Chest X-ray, PA view. Patient: 43 years old, sex F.
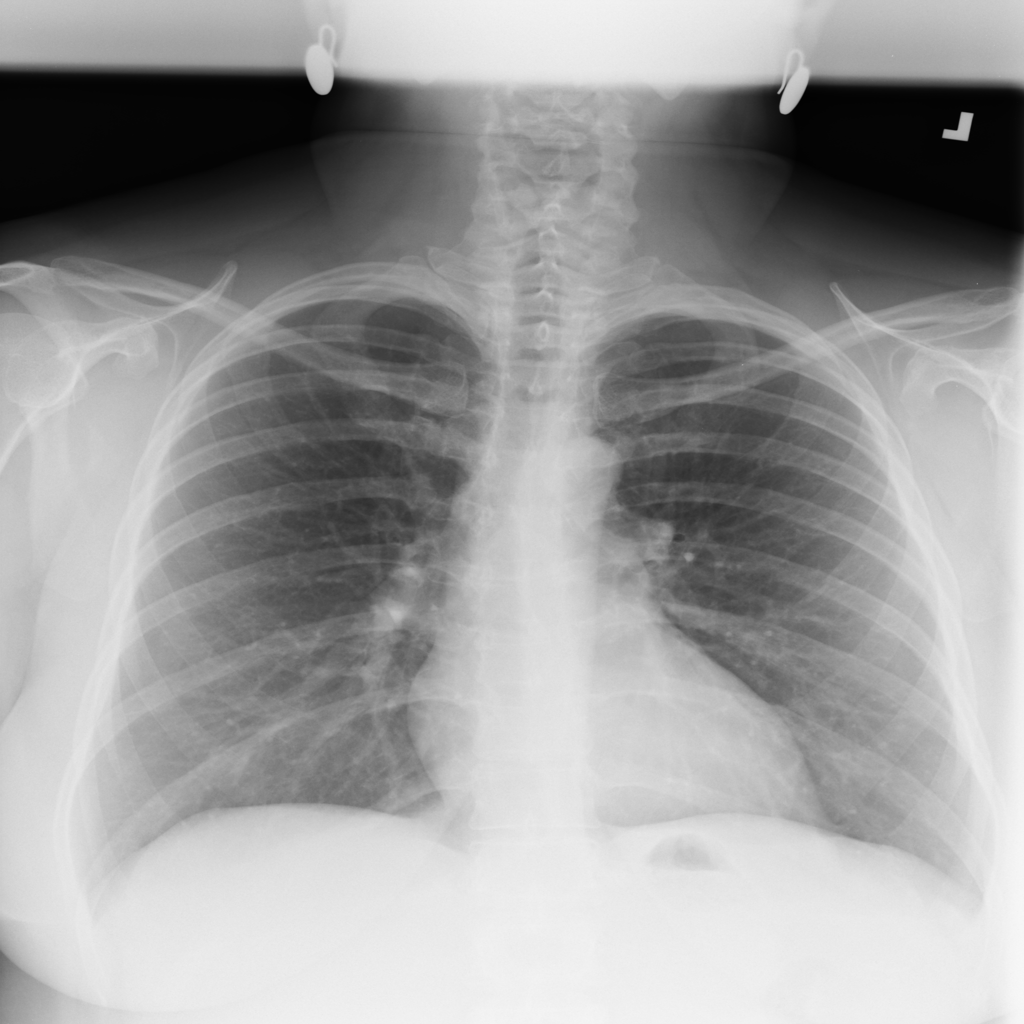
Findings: No Finding